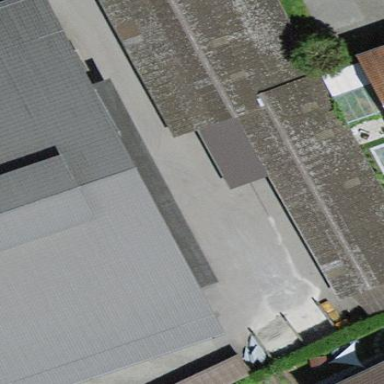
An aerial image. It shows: Rural barn.